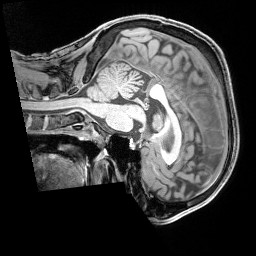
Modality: T1w
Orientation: sagittal
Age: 33
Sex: male
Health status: healthy
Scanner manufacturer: siemens
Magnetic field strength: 3 T
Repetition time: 1.65 s
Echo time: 0.00182 s